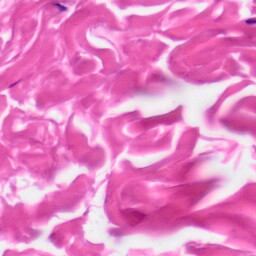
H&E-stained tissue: Skin